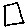
Label: square